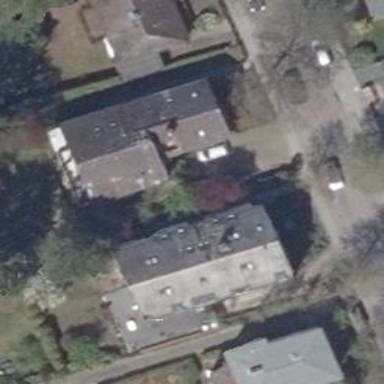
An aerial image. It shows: Gabled roof on residential building.